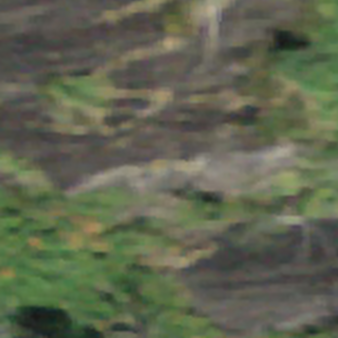
Label: other